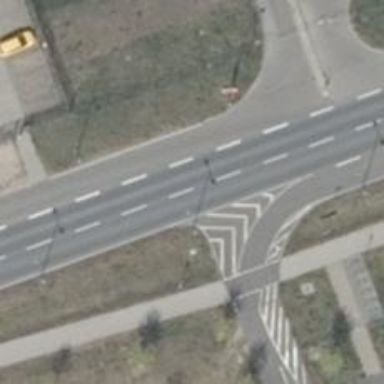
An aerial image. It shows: Tertiary road with asphalt surface.